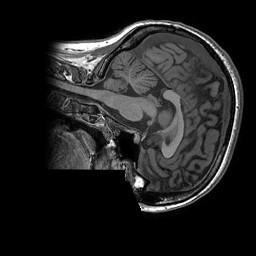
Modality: T1w
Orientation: sagittal
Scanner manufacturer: ge
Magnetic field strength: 3 T
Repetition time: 0.008156 s
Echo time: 0.00318 s